Interaction volume radius: 5 \u00c5
Interaction volume height: 20 \u00c5
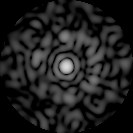
Disorder parameter: 0.8122